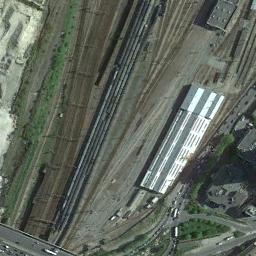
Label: railway